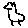
Label: bird